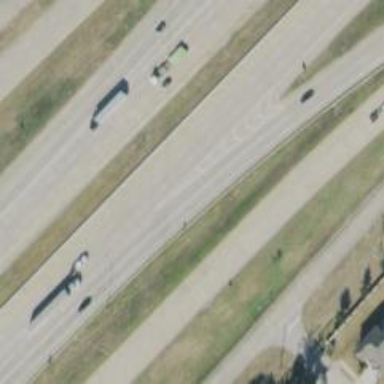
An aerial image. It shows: Motorway.